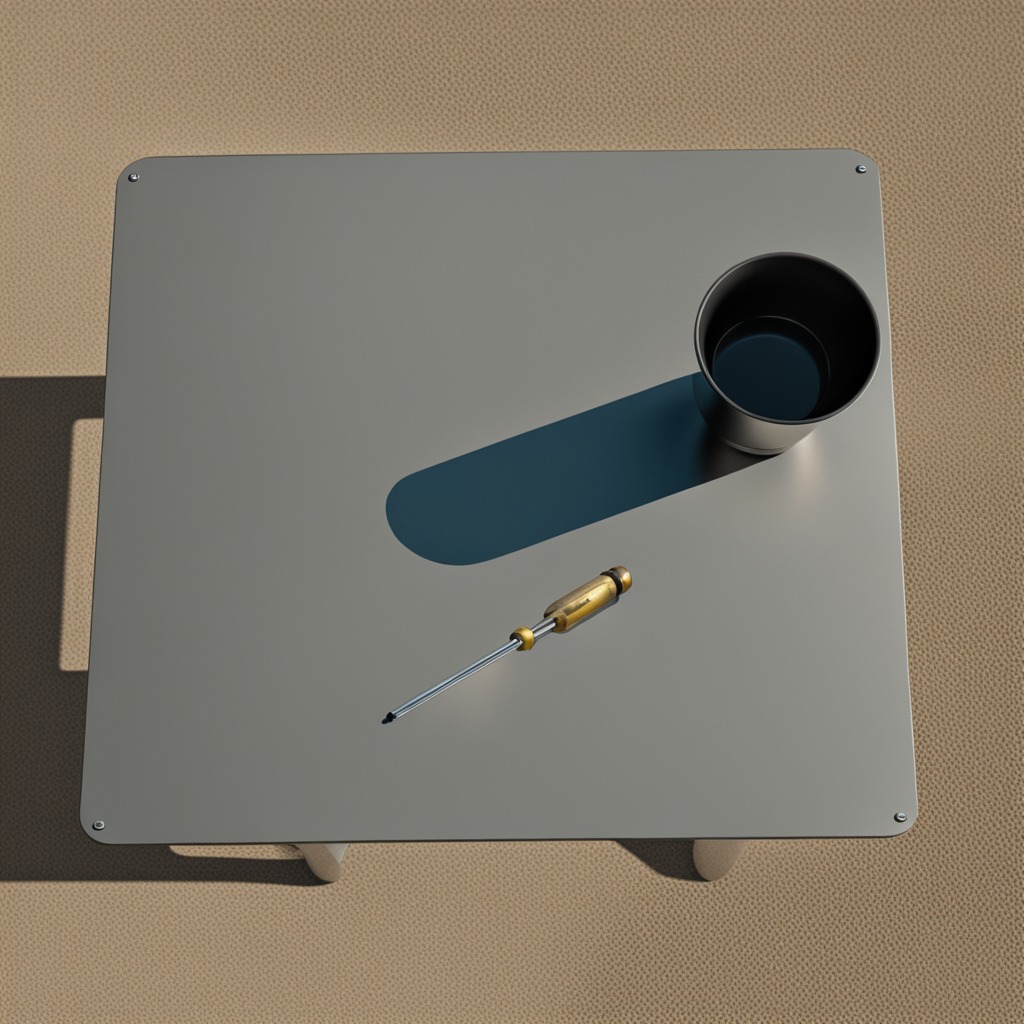
A screwdriver is lying on the table.